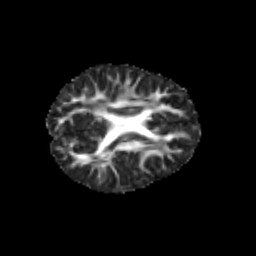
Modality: FA
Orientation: axial
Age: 6
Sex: male
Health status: healthy